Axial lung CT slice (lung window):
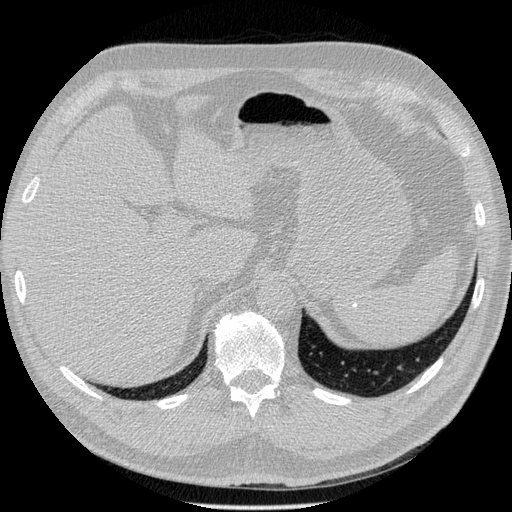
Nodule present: no